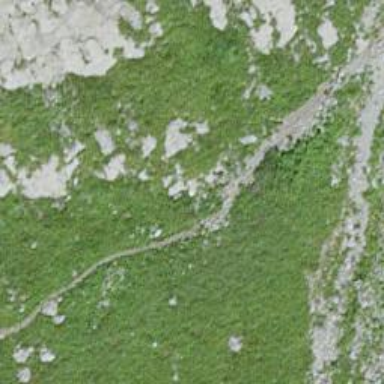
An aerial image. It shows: Path.